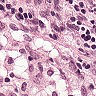
Metastatic tissue present: no